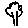
Label: tree